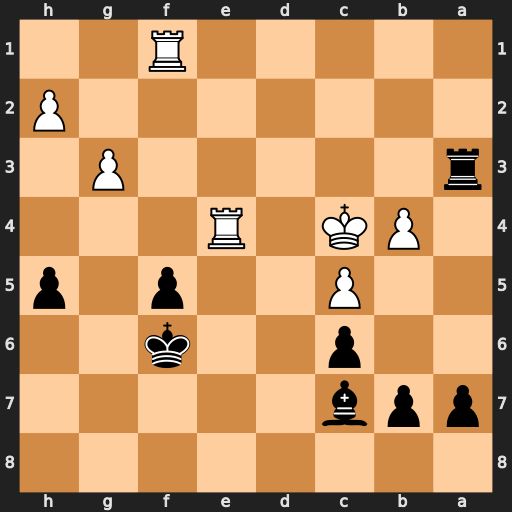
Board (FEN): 8/ppb5/2p2k2/2P2p1p/1PK1R3/r5P1/7P/5R2
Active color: b
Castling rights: -
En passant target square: -
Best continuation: b5+ cxb6 axb6 Ree1 b5+ Kc5 Rc3+